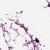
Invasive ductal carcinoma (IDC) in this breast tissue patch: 0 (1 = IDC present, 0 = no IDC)